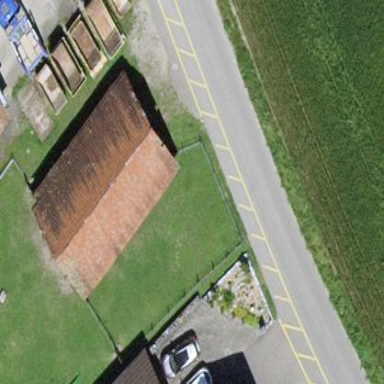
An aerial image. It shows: Garage.